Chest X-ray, PA view. Patient: 25 years old, sex F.
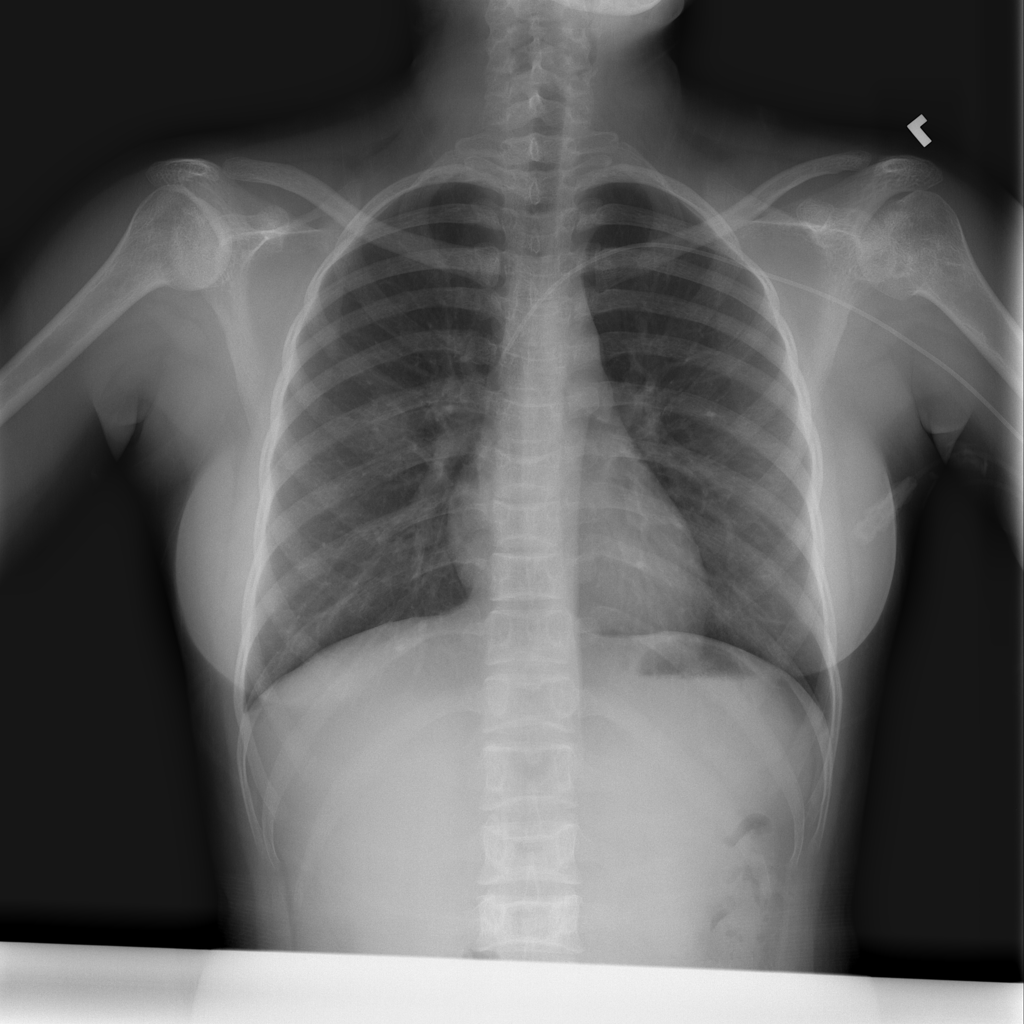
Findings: Infiltration